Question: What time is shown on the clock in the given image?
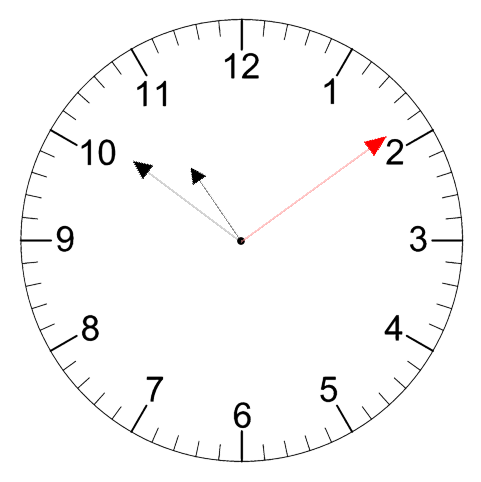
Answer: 10:51:09